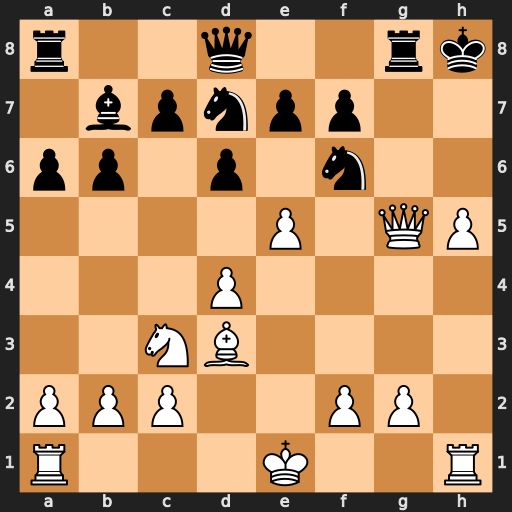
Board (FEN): r2q2rk/1bpnpp2/pp1p1n2/4P1QP/3P4/2NB4/PPP2PP1/R3K2R
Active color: w
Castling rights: KQ
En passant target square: -
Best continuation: Qh6+ Nh7 Qxh7#